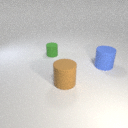
large blue rubber cylinder to the right of small green rubber cylinder